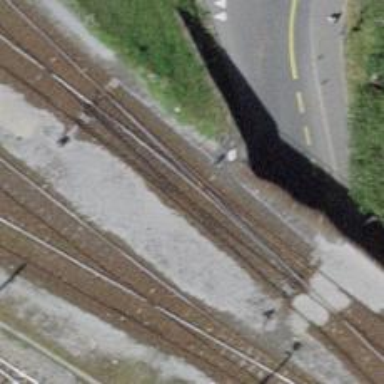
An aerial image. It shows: Railway yard with one track.